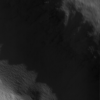
Label: not_dusty